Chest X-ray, AP view. Patient: 19 years old, sex F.
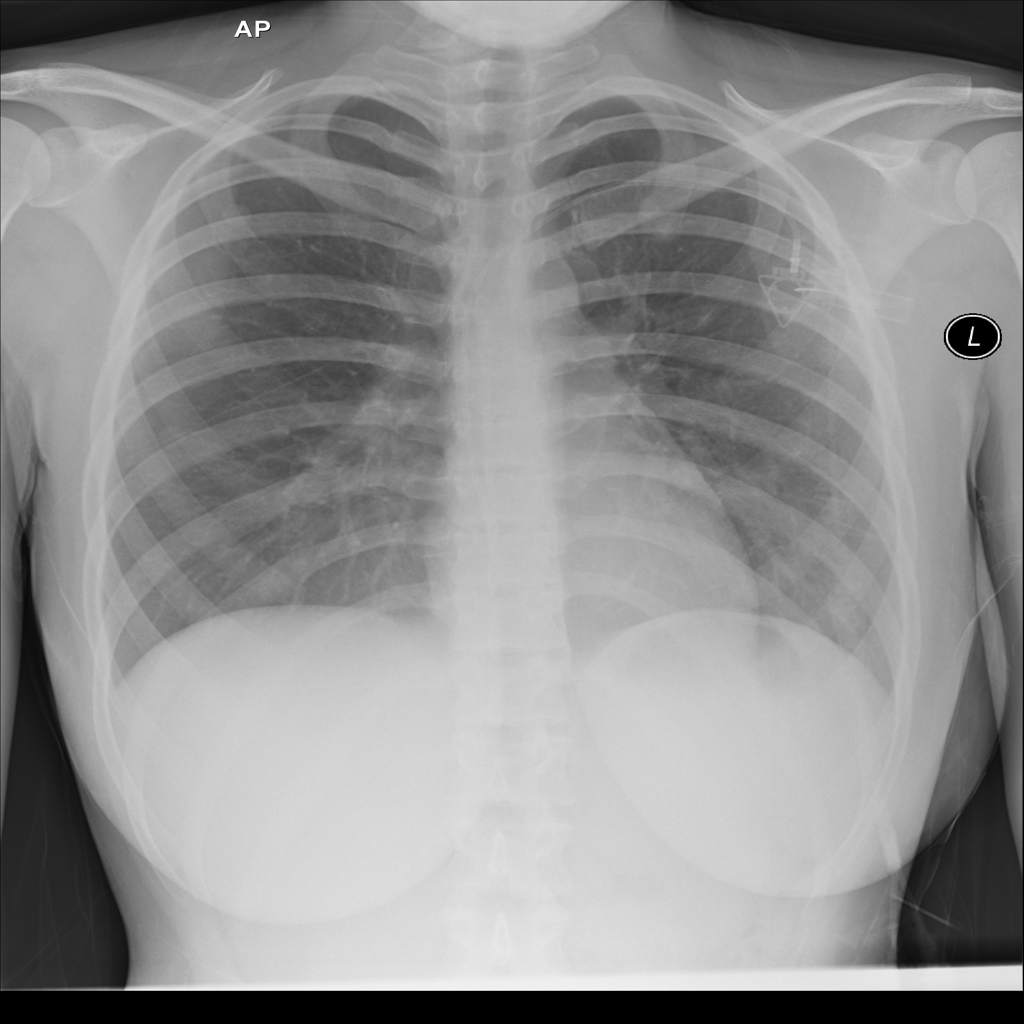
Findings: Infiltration